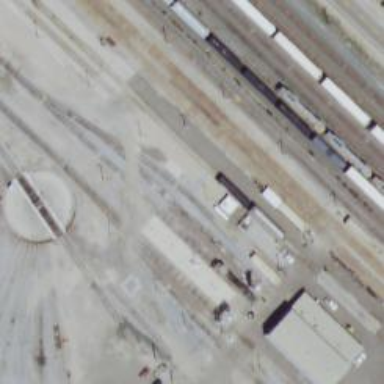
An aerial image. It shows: Railway siding for service.